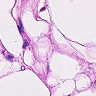
Metastatic tissue present: no